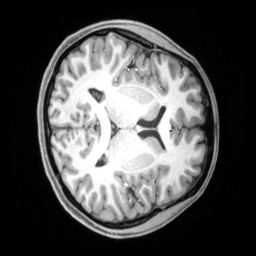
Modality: T1w
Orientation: axial
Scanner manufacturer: siemens
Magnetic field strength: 3 T
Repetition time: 2.5 s
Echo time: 0.00218 s